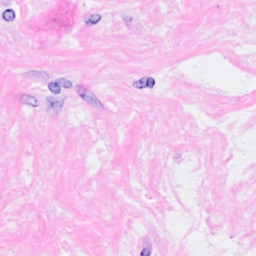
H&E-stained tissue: Breast